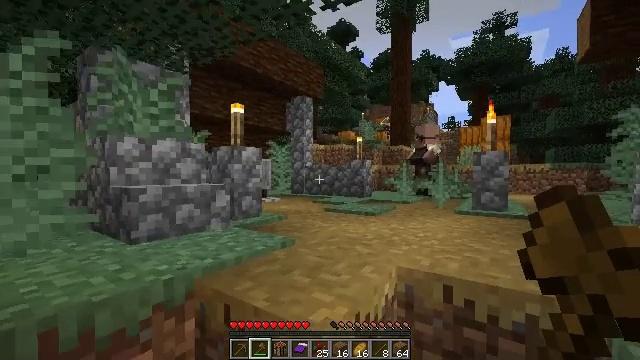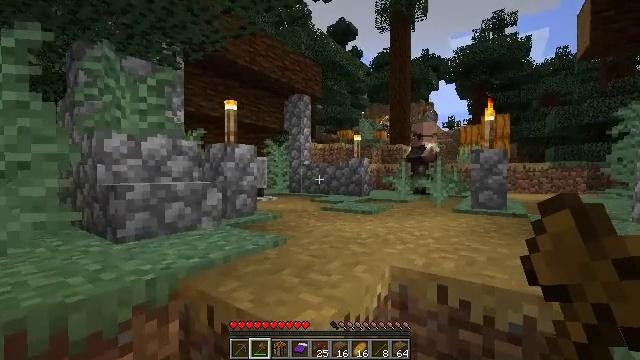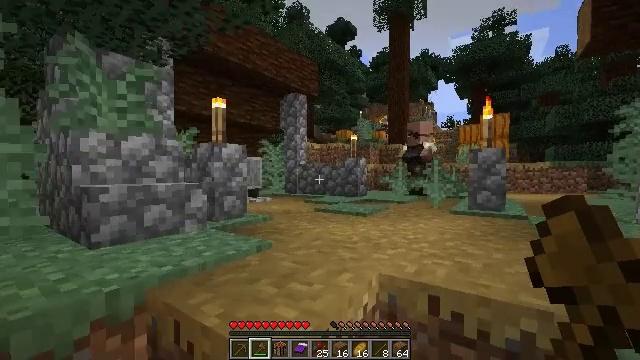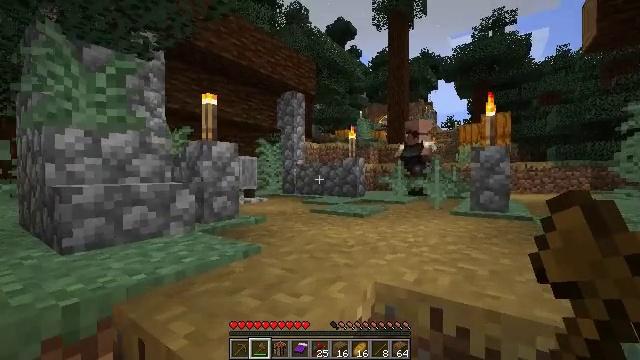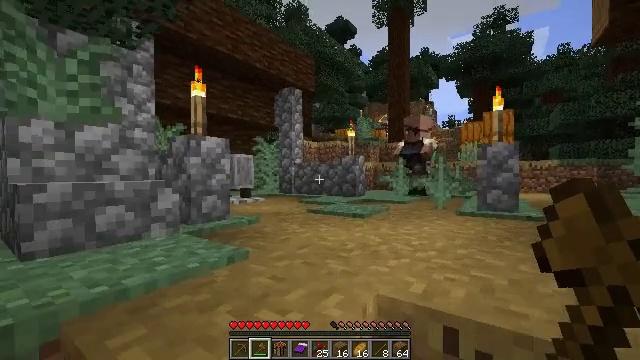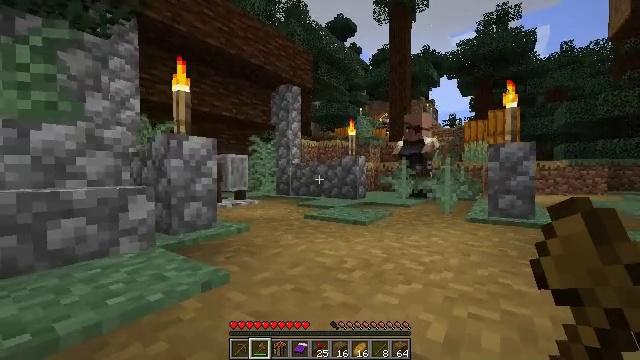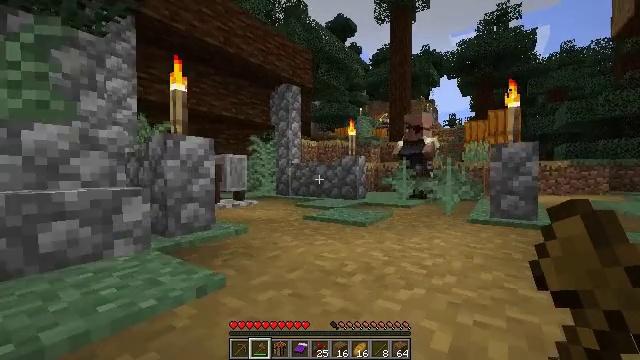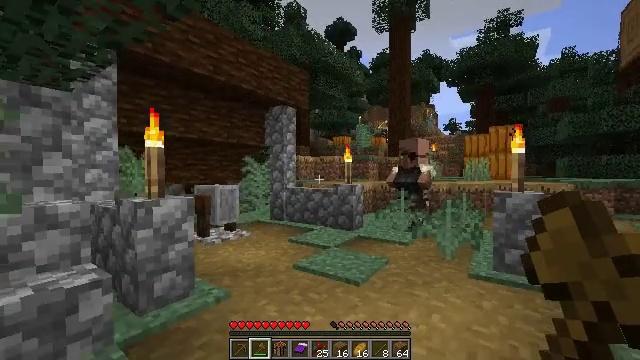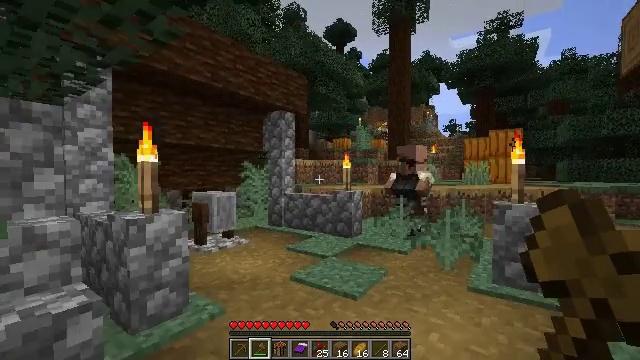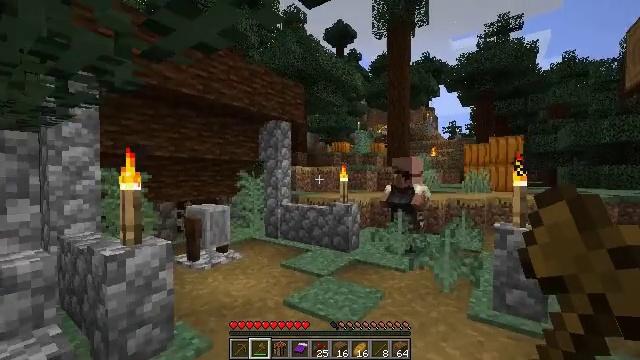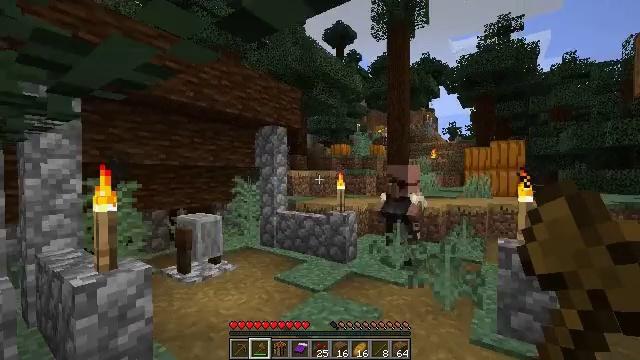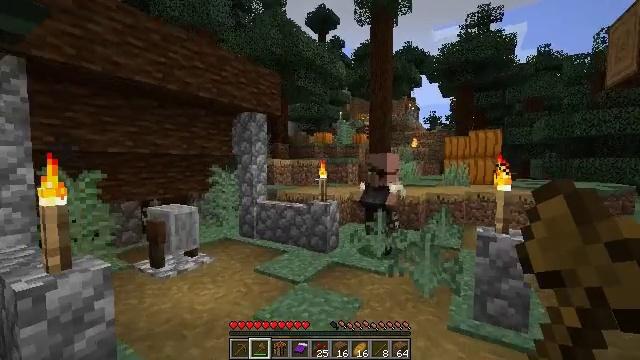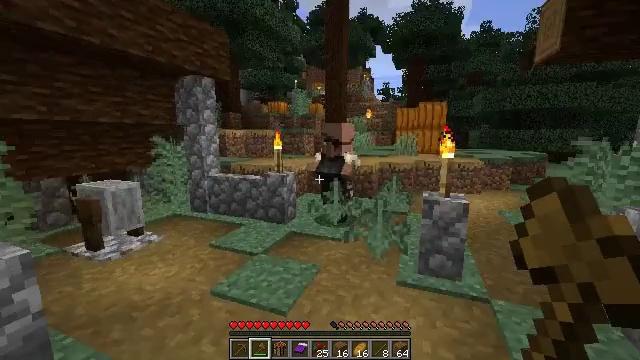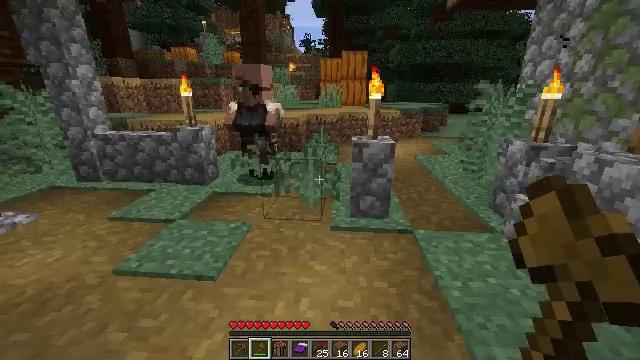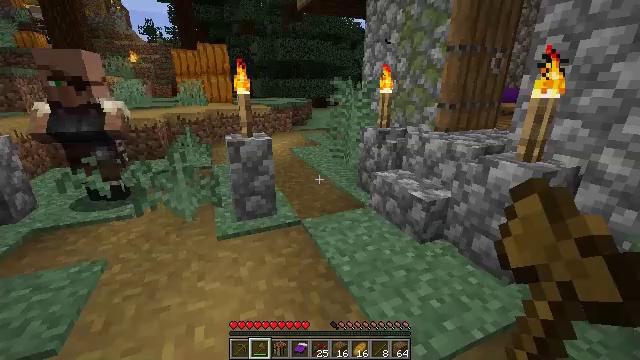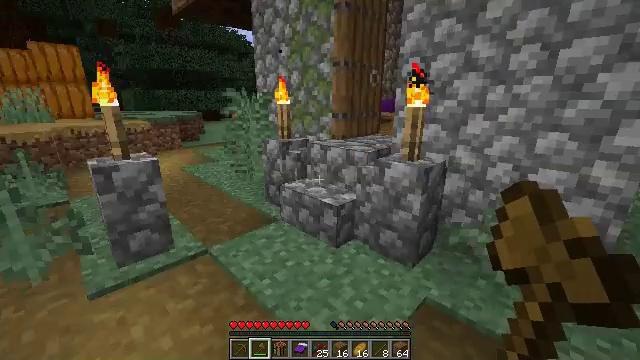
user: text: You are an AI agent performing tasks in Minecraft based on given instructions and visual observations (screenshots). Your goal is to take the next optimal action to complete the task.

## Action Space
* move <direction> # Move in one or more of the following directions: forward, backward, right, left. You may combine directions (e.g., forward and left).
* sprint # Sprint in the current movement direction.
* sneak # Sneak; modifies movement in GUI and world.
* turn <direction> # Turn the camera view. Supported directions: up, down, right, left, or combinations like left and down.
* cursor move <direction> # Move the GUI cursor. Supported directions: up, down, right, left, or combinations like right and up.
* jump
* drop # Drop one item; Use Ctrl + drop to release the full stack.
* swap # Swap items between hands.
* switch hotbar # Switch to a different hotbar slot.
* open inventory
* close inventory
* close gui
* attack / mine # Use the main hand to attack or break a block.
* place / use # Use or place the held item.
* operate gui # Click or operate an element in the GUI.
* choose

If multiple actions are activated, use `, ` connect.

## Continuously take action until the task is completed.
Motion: motion action
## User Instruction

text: Break the large fern to clear the space.
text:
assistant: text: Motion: move forward and move right
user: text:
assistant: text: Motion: move forward
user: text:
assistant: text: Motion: move forward
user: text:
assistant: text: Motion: move forward
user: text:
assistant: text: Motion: move forward
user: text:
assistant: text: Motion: move forward, jump
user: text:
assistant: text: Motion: move forward, jump
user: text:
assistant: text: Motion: move forward, jump
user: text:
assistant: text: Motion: move forward, jump
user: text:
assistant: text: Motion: move forward
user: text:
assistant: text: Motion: move forward, turn right and down
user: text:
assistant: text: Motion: move forward, turn right and down
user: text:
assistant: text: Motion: move forward, turn right and down
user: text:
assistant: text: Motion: move forward, turn right
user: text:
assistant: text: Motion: move forward, turn right and up
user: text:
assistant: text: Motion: move forward, turn right and up
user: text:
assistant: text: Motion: move forward
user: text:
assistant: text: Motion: move forward, turn up
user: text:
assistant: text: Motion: move forward, turn right and up
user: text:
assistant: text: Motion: move forward, turn right and up
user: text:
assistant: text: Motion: move forward, turn right and up
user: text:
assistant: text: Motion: move forward
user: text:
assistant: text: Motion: move forward
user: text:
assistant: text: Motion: move forward, turn right
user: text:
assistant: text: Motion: move forward, turn right and up
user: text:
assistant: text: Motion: move forward, turn right
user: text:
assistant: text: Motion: move forward and move left
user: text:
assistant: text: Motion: move forward and move left
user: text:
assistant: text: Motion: move forward and move left
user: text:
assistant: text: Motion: move forward and move left, turn left and down